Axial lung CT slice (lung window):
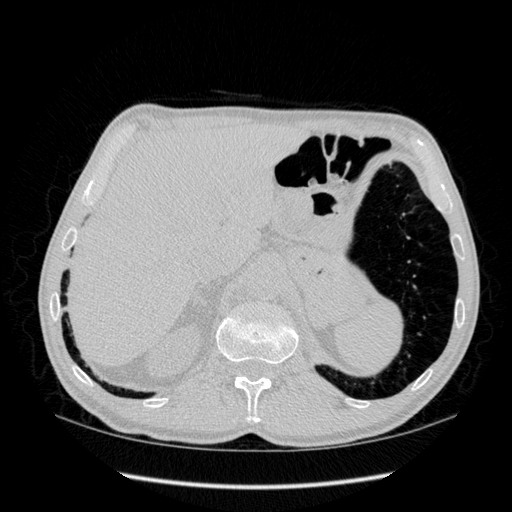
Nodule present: no